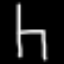
Label: chair